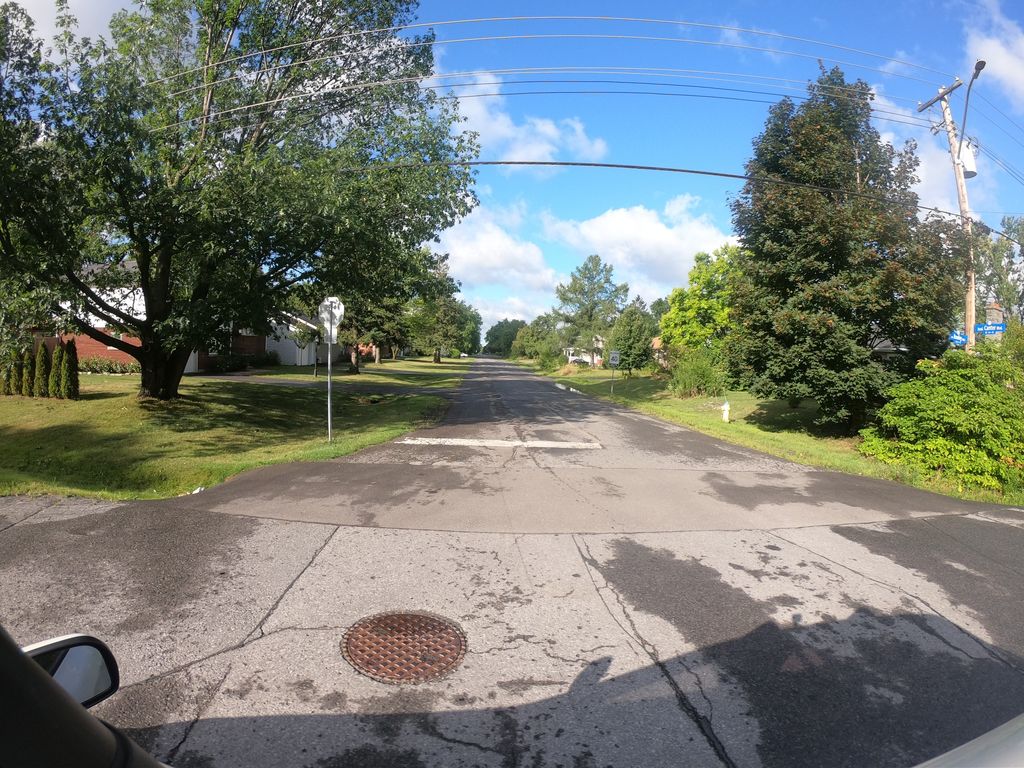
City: ottawa-gatineau